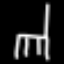
Label: chair